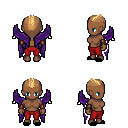
a pixel art fantasy rpg character, female body template, human, dark skin, purple wings, red pants, light blonde short mohawk hairstyle, leather bracers, black slippers, four views (front, back, left, right), 2x2 character sprite sheet, small pixel art, hard edges, no anti-aliasing